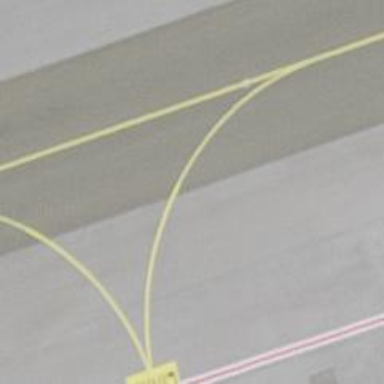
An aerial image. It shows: View of taxiway at the airport.